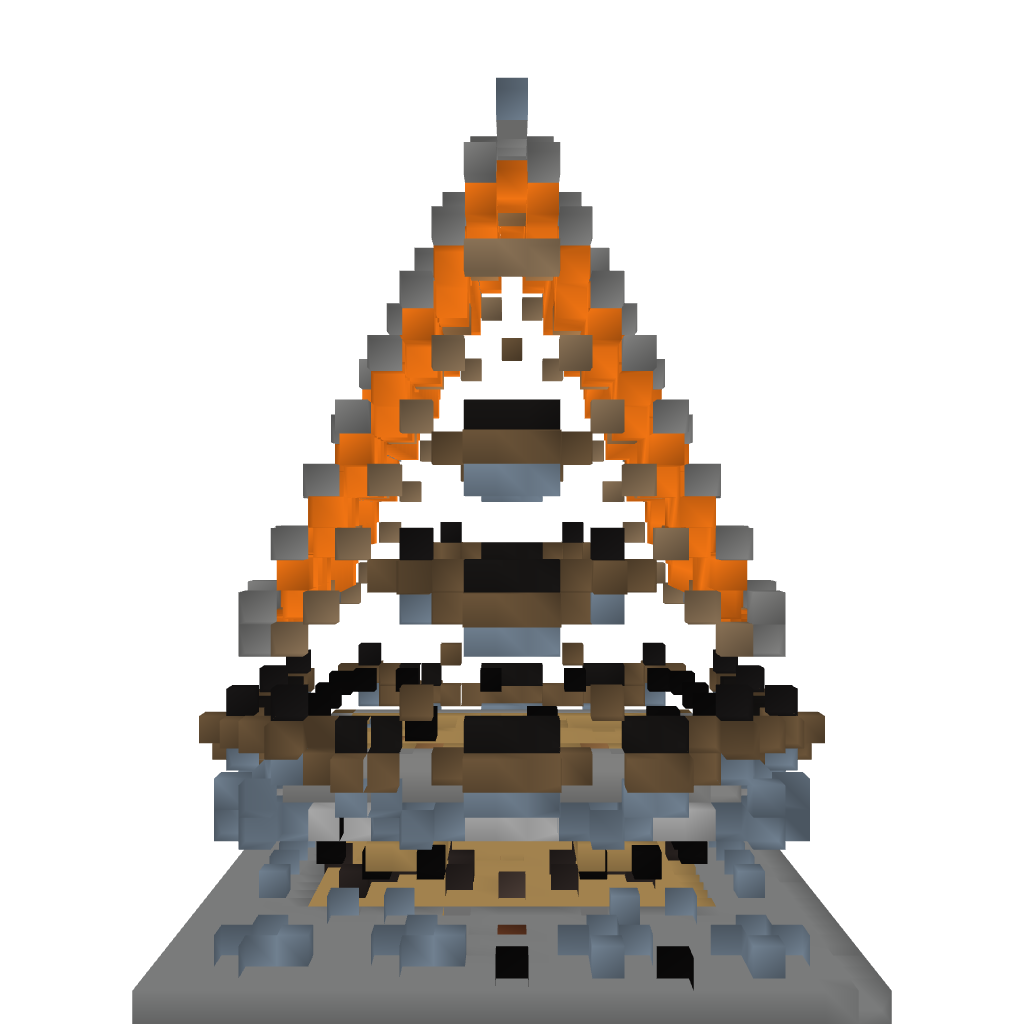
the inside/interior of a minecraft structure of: Medieval House 1